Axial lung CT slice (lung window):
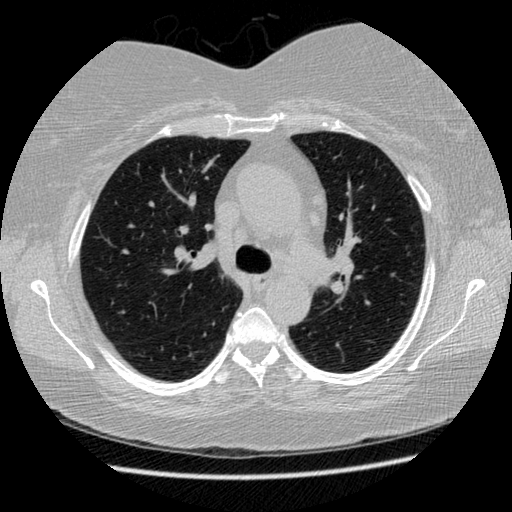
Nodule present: no